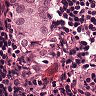
Metastatic tissue present: yes